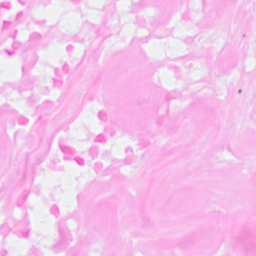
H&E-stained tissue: Breast